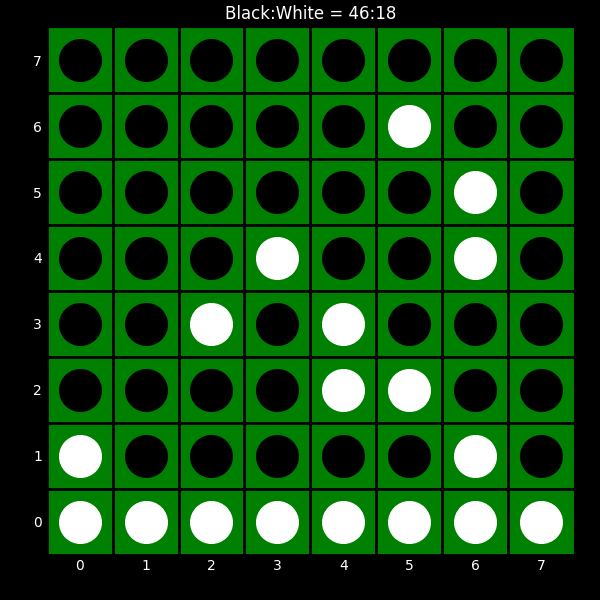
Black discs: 46
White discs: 18